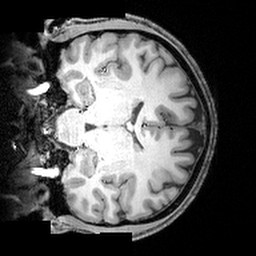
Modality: T1w
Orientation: coronal
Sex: male
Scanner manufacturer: siemens
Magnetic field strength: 3 T
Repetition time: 1.9 s
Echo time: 0.00397 s